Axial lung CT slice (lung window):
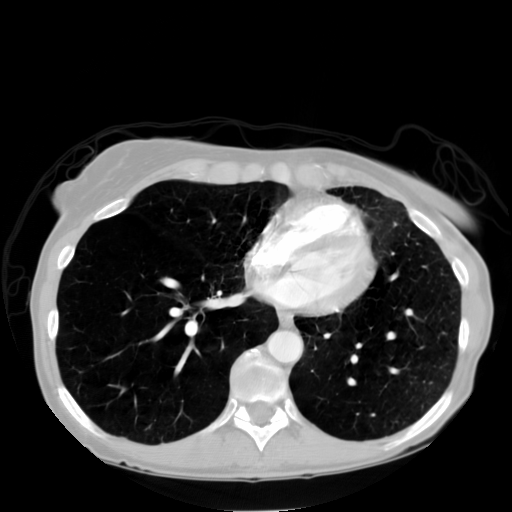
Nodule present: no